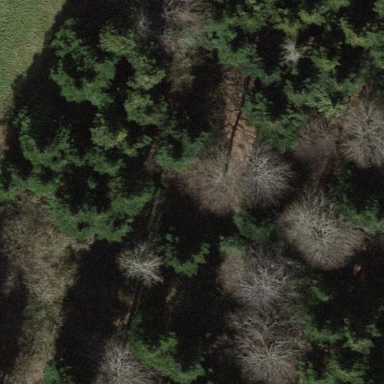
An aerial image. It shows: Forest area.